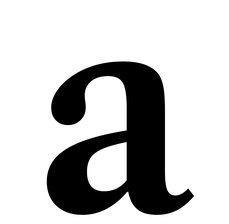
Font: LibreCaslonText_SemiBold